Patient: sex F, age 65
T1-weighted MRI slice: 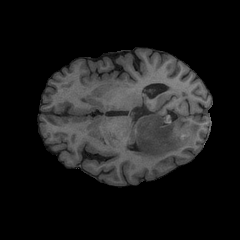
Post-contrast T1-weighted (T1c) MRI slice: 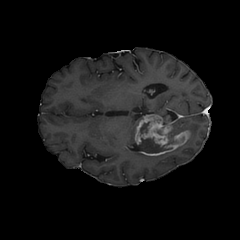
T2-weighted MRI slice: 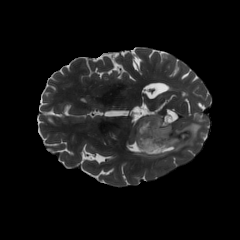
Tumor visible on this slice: yes
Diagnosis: Glioblastoma, IDH-wildtype
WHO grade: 4